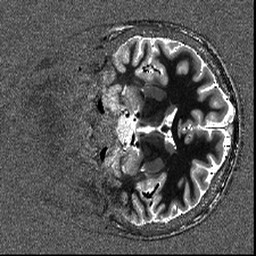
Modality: T1map
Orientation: coronal
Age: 23
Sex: female